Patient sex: F
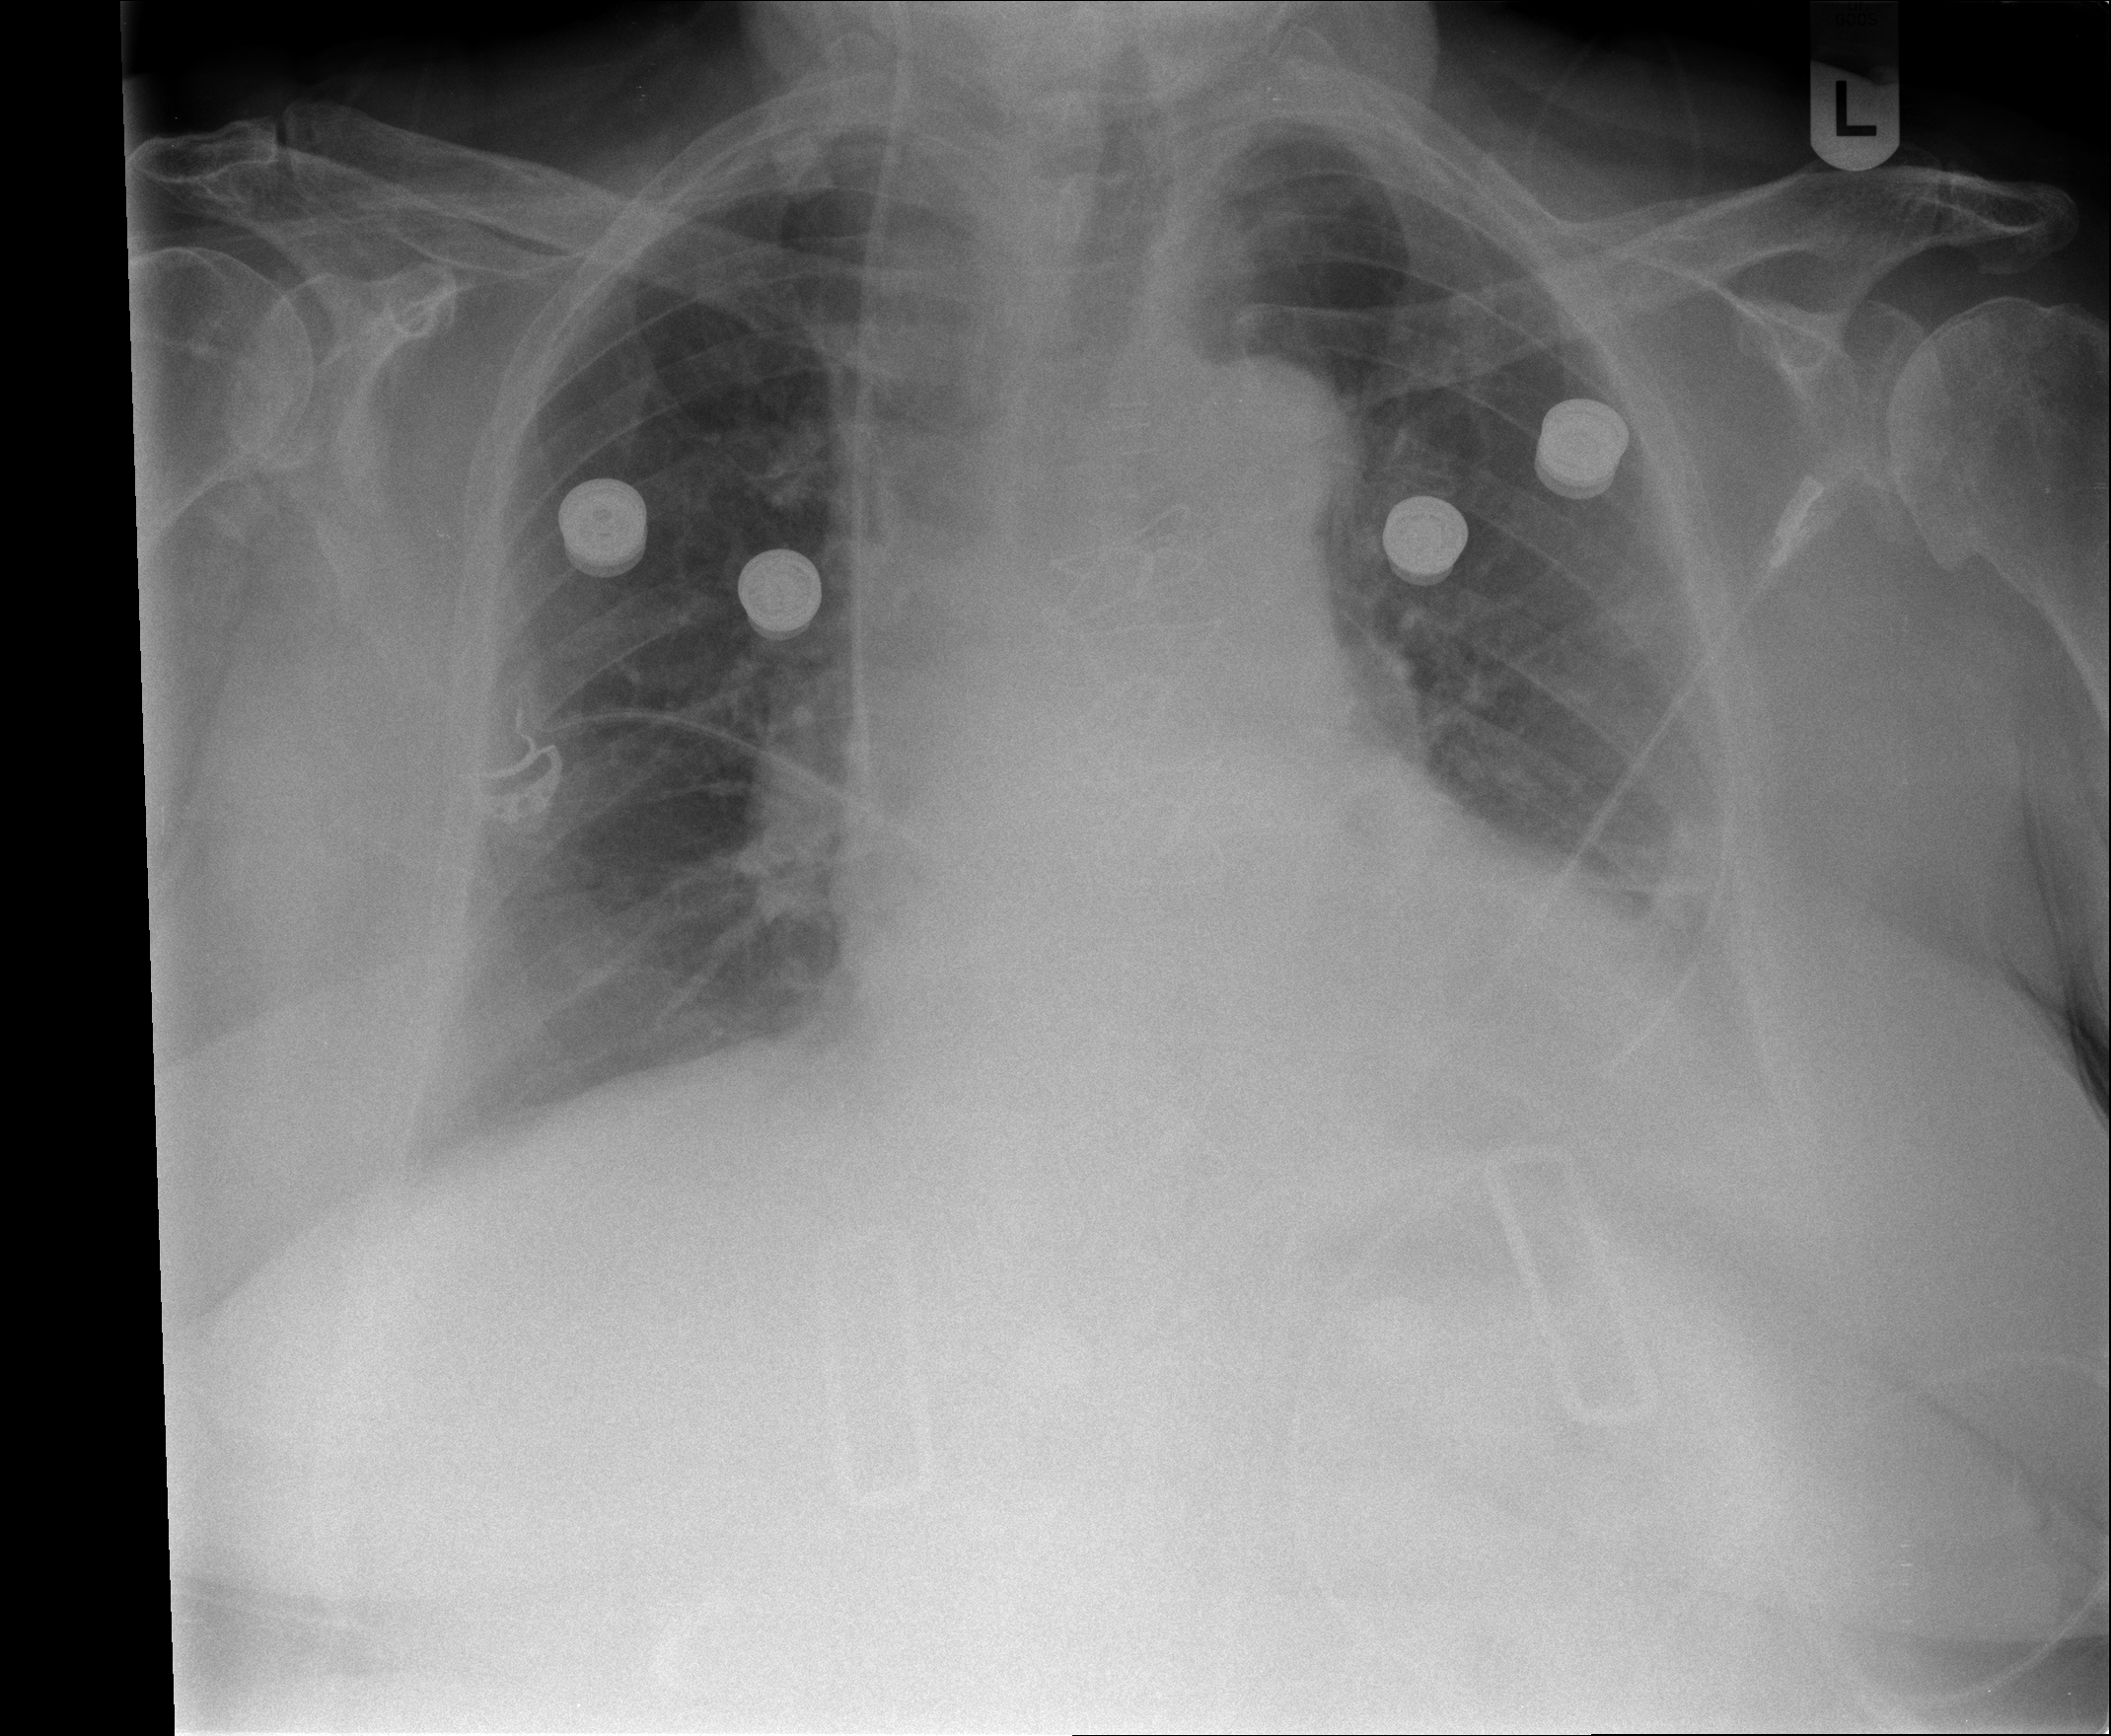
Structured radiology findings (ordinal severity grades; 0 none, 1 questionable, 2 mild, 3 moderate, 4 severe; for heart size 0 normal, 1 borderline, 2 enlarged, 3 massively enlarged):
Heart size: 2
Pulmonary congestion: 1
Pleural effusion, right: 1
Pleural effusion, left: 2
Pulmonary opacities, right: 0
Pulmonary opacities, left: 0
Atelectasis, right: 2
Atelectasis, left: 2